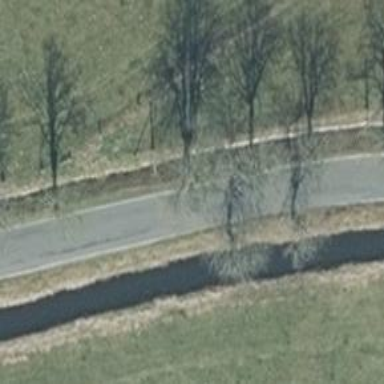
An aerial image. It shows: Beautiful avenue lined with deciduous broadleaved trees.